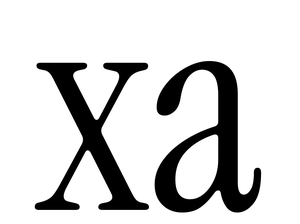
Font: InstrumentSerif-Regular